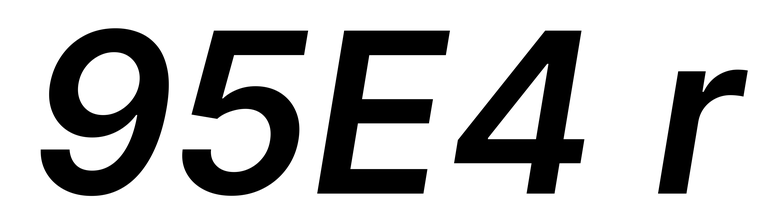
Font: Inter-Italic_SemiBold_Italic